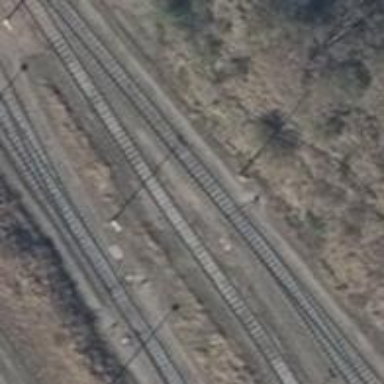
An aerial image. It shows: Railway switch.